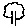
Label: tree